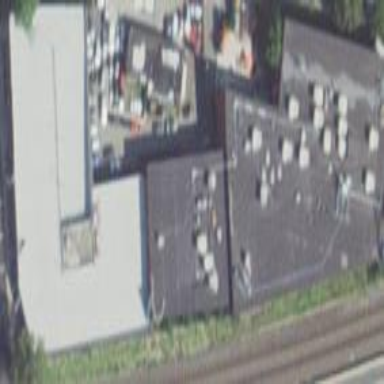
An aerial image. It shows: Office building.